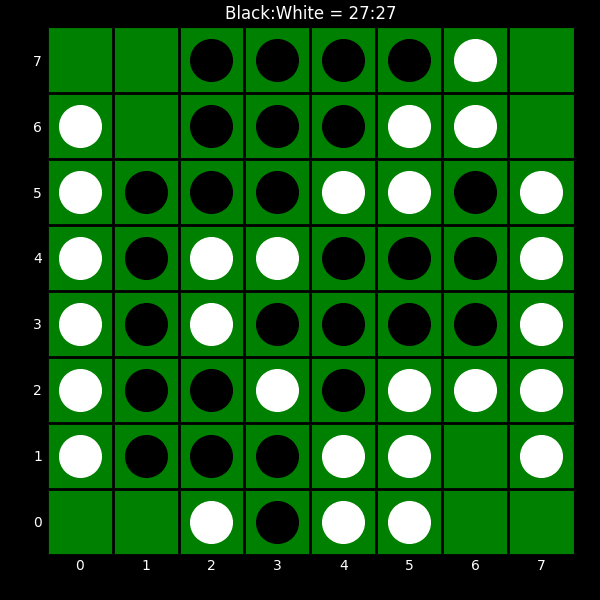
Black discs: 27
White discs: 27